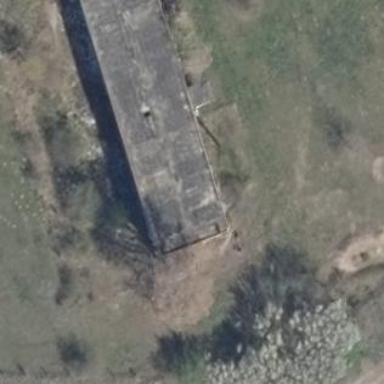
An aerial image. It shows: Ruins of building.